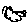
Label: cloud